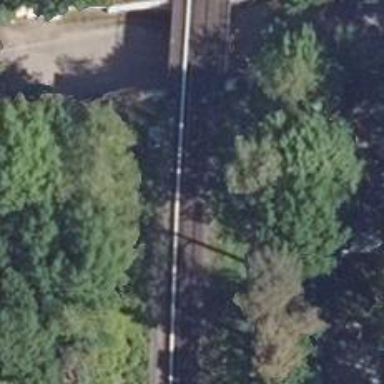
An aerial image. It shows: Light rail railway line with electrified rails.